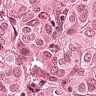
Metastatic tissue present: yes